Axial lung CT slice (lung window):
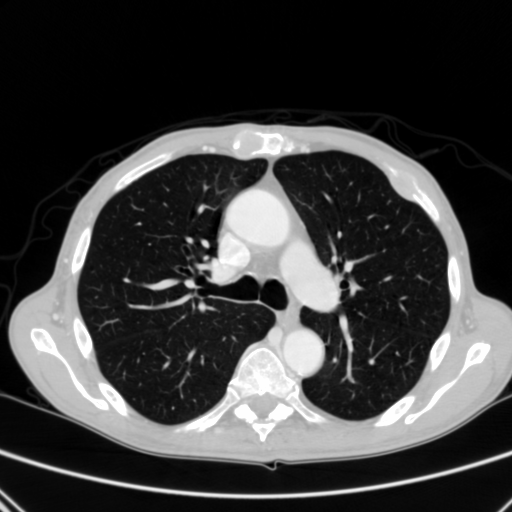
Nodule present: no